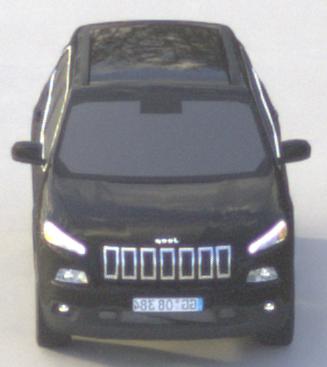
Make: Jeep
Model: Cherokee 3.2 V6 Pentastar
Detailed model: Cherokee (KL)
Model produced from: 2014/07
Model produced until: 2015/07
Doors: 5
Color: black
Road condition: dry road
Daytime: morning or afternoon
Contrast: medium contrast